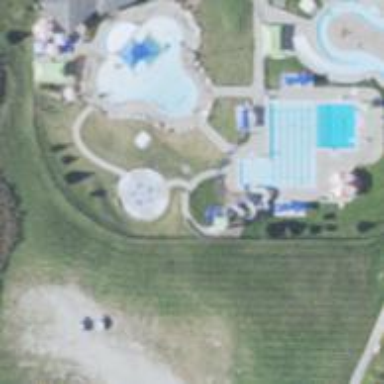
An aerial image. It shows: Tourism attraction featuring water slide.